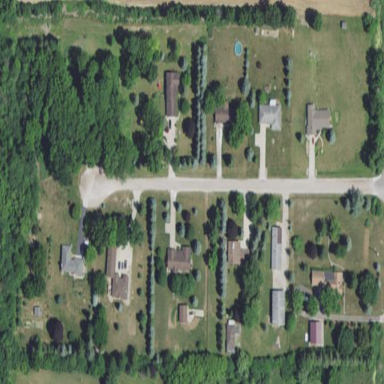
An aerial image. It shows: Single-family residential area.